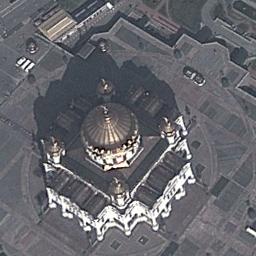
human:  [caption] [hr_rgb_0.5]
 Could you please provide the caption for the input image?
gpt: The church with a circular roof is on the open place .

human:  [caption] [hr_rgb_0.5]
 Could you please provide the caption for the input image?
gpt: The church with a golden circular pointed tower is built in a square .

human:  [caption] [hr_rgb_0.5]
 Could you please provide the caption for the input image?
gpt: This is a church with two meadows in front of it .

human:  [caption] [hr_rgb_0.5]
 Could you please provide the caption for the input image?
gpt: A cathedral with a brown roof, The main house in the middle of the church has a golden dome, And a large square surrounds the church .

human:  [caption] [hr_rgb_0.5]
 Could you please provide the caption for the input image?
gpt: A church with a golden round roof on an open square .